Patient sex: F
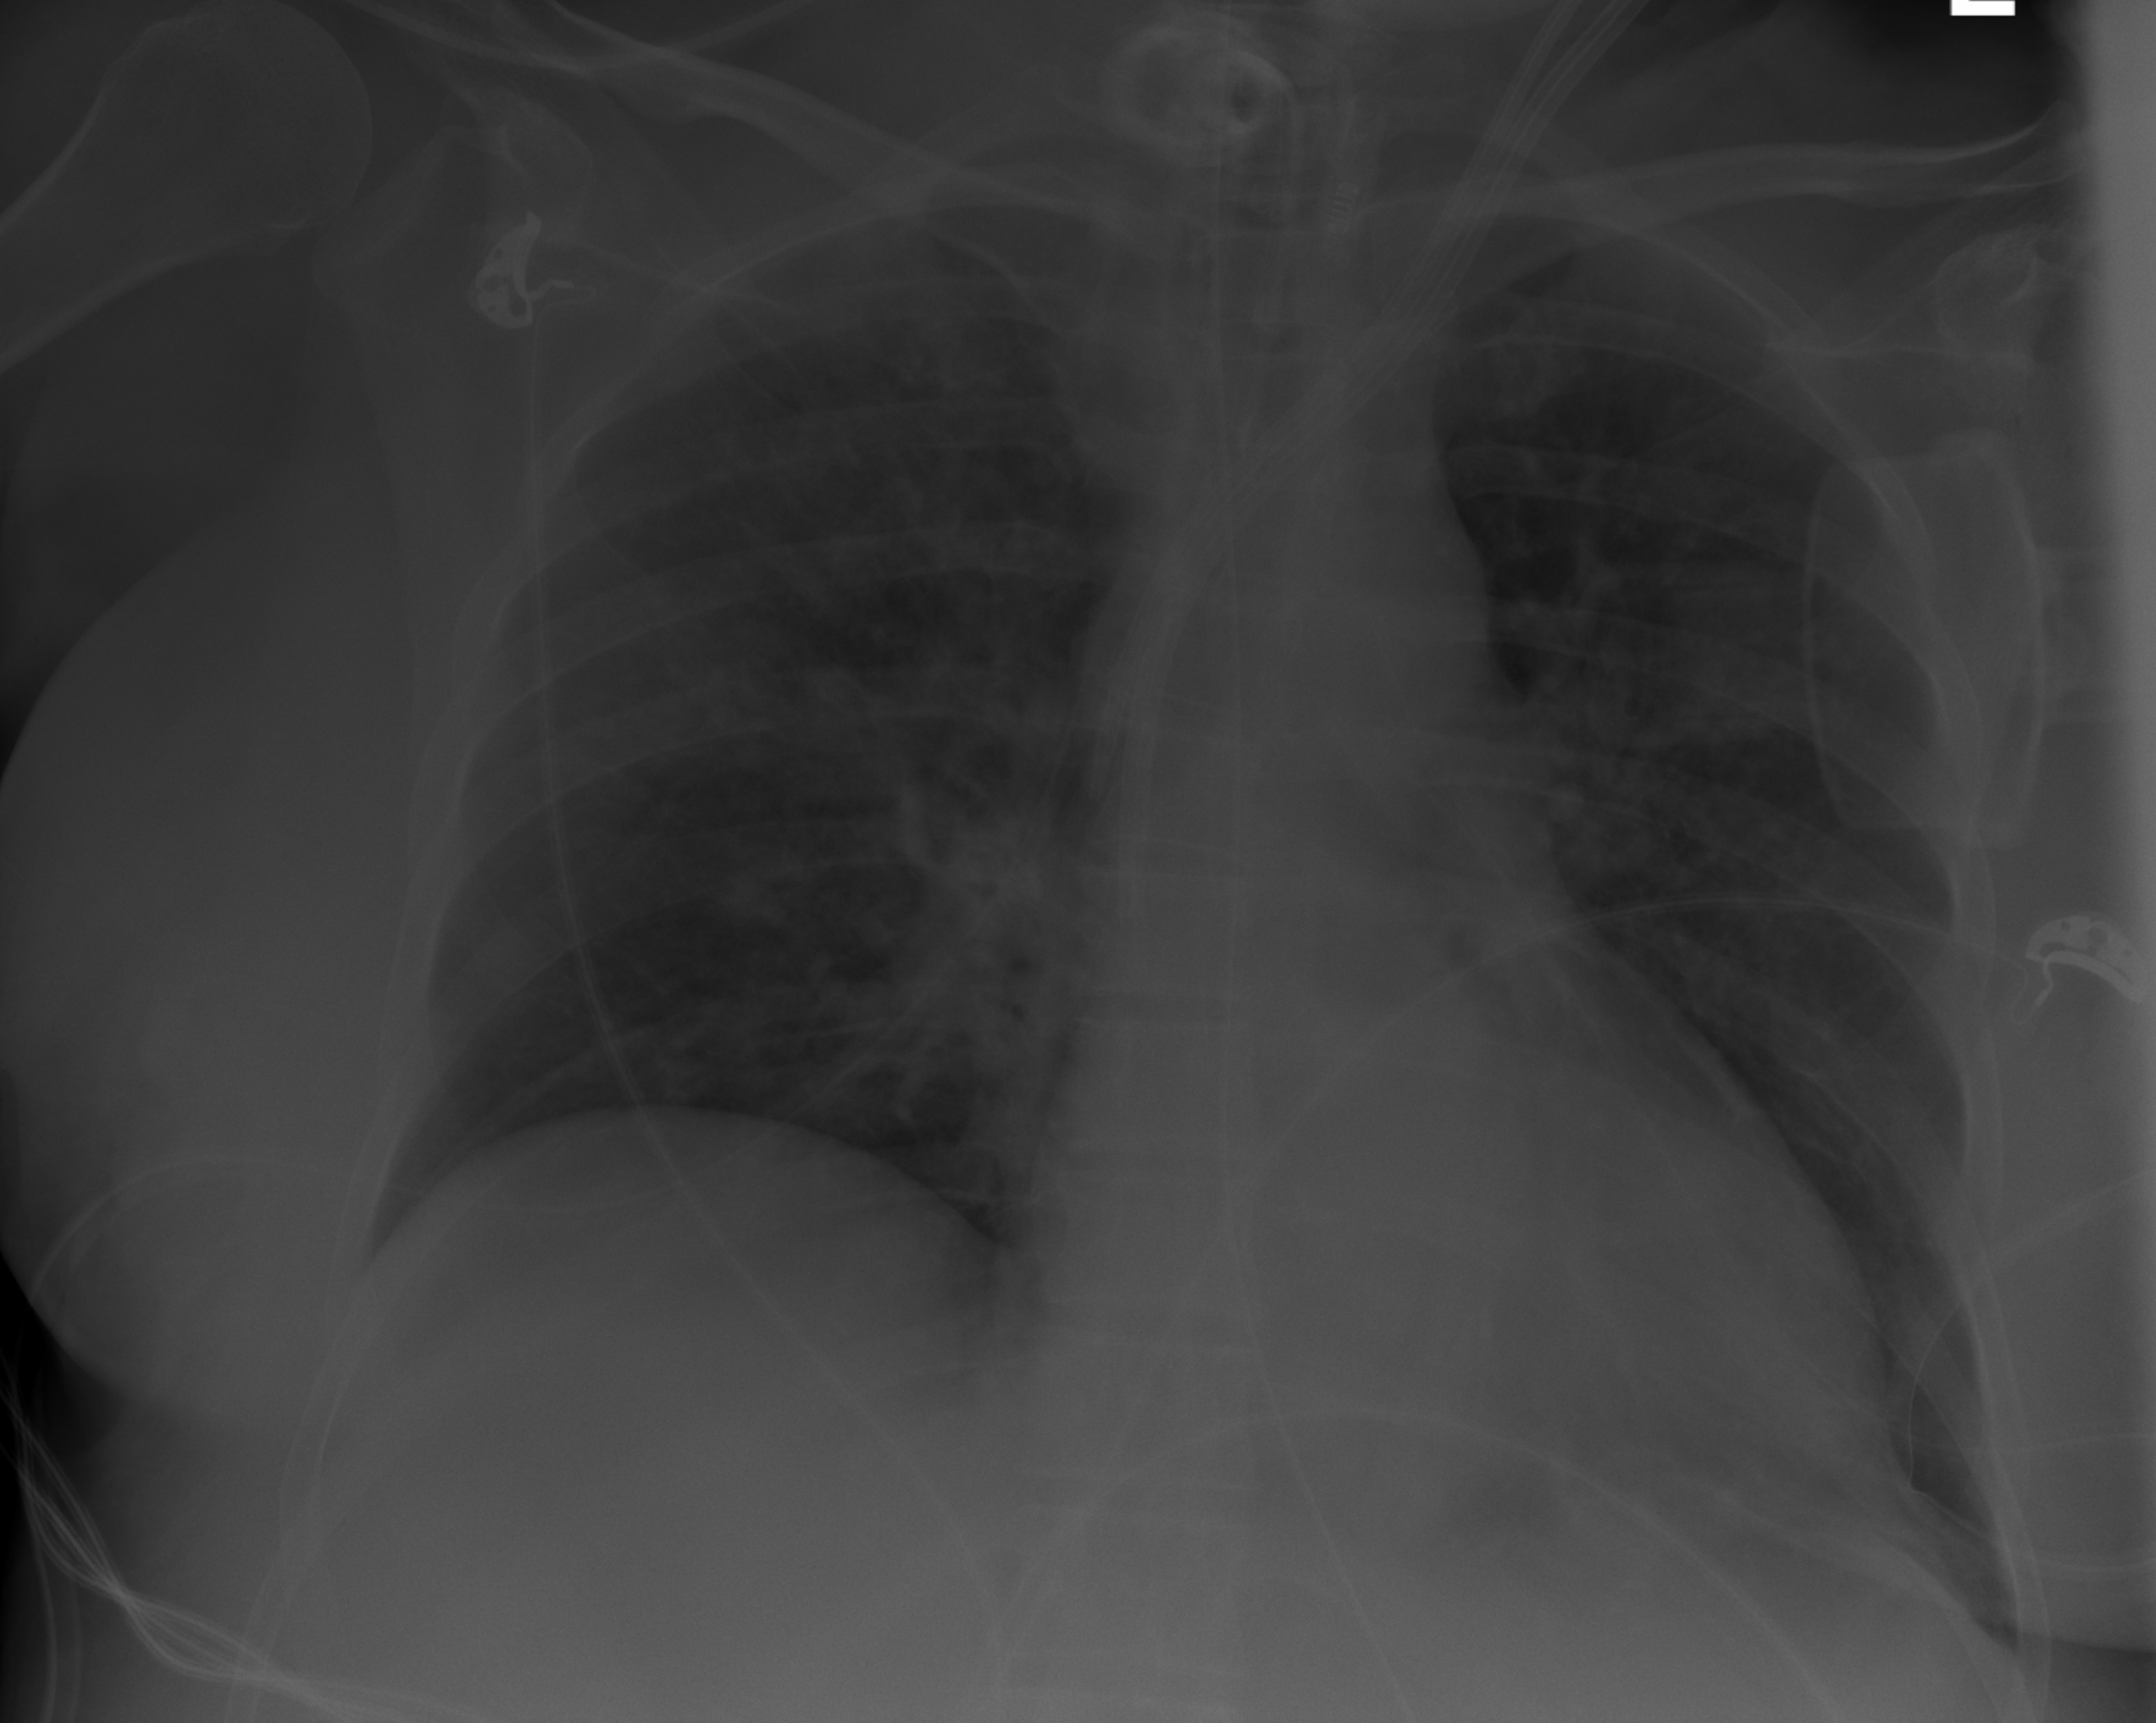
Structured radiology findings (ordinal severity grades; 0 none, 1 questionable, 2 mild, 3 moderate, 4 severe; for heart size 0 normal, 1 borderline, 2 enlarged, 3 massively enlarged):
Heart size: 2
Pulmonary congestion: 2
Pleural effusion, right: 0
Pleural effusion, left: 0
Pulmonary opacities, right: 2
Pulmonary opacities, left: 2
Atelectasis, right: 0
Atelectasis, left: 0